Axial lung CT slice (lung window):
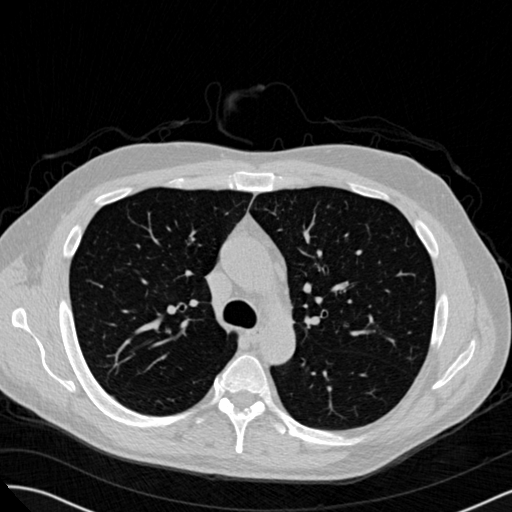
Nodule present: no